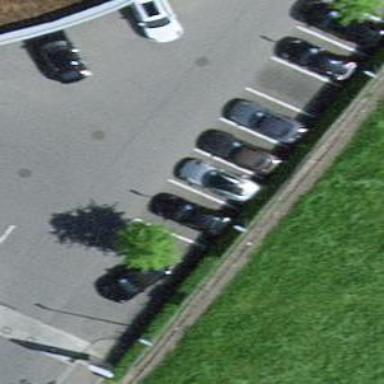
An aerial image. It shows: Charging station.